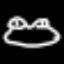
Label: frog